Question: Following a disaster where my harddrive corrupted, I was attempting to recover my repositories and ensure they were okay, but it seems that damage has occurred and I have only now noticed the damage.
My code is still intact, but my history, it no longer exists.
'''
E:\Programming\exercism>git log --oneline
2c9cbb3 (HEAD -> master, origin/master) .gitignore clojure update
b5a05e1 ?
f2c891c ?
'''
(the '?' commits are me trying to figure out what is going on, I did not know at the time that I was commiting the entire repository... because it didn't exist. I commited these changes within VS Code)
My backup of this on one of my main drives suffers the same exact problem, with zero commits (until I made the first, initial commit) and no history, but all of the code still intact.
The repository in question is <URL>.
I've searched everywhere for the topic at hand to no avail, it seems this problem is rather rare.
Further explanation of what the current situation is:
Only 3 commits exist currently in my repo, there should be around 40-60 normally.
My drive incurred damage and I had to transfer everything off it, including repositories, of which some had damage. Perhaps some of them incurred more damage or I did something that ended up deleting or invalidating them, I don't know, but today I went to work on my repository and I noticed that everything was waiting to be committed, and I did so not knowing that my repositories commits no longer existed, or perhaps I had done something beforehand. I still do not know why, since I was sure I had validated that this repository was okay beforehand, but regardless, the repositories changes, 3 commits, now exist on GitHub, where there should be over 30-40 commits. I want to go back to before I had committed and pushed these changes to GitHub, I know it should be possible as I feel that GitHub could and should store changes like this, and it should be rather hard to make such a mistake
I've decided to give up, and my copy of the original repository is unable to be restored...

Maybe with a bunch of git magic, you could restore half of my commits, which I know they're there, as half of them show up <URL>...
I've emailed Git support and I hope for a response back to see if they can do anything, but it's honestly unlikely at this point. Nothing of true value was lost in the end, it was mostly my commit history I wanted back, which sucks, but I guess I'll have to resolve myself to never let this happen again (I was using a portable HDD before, and dropping it create corruption. Installations and repositories which cannot handle this kind of randomized damage are most vulnerable, I've got a portable SSD and I'll look into proper RAID backup and storage for this kind of stuff, as well as to have better comprehension of what I'm doing with my repos).
I thought I'd update this a long time after, just in case someone runs into the same situation as I: I never fixed this. But luckily, GitHub did provide me with a link to a still working version with all of my commits. I am interested in seeing how I could merge my two histories, but I may revert and then copy over my stuff from right now, as I haven't done much work on the repository in the mean time.
Regardless, GitHub support was very slow - a month passed by before they responded, and I only noticed the email while searched for something completely different. It's nice that they responded at all, but I would be wary that you may not get a expedient response.
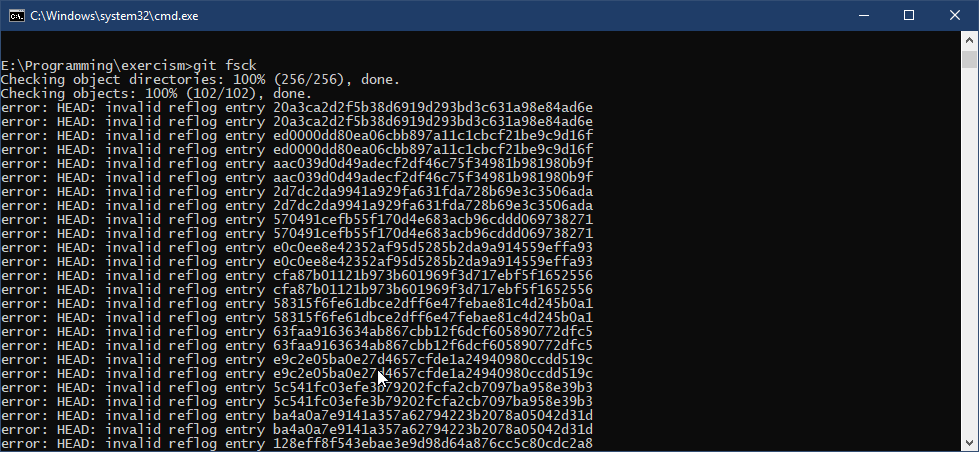
Answer: If you pushed the commits to GitHub, you can recover the history and merged the lost commits in a few steps with the GitHub API:
1. Go to this URL: https://api.github.com/repos/<user>/<repo>/events
This will return/show a JSON object where you can search for the lost commit using CTRL+F and putting the commit message or maybe the author.
1. Copy the full SHA of the commit and paste it in the following command:
'''
$ curl -u <user>:<password> -i -H "Accept: application/json" -H "Content-Type: application/json" -X POST -d '{"ref":"refs/heads/recover-commits", "sha":"<full_commit_sha>"}' https://api.github.com/repos/<user>/<repo>/git/refs
'''
Fields:
- '<user>:<password>': Username and password of your GitHub account.- 'refs/heads/<branch-name>': ref of the new branch, must have two slashes and start with "refs". What comes after the last slash is the name of the branch- 'sha': the full sha of the commit, example: "efdec9f65bf420b1af91ad1aded915a42c5fa34d"- '<repo>': repository name.
It'll send a request using GitHub API to create a new branch named, in this case, 'recover-commits' that points to that commit.
1. If successful it should return something like this: HTTP/1.1 201 Created Server: GitHub.com ...
2. From there you can cherry-pick or merge the commits back into your main branch.
<URL>.